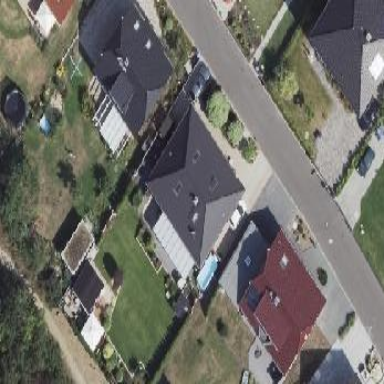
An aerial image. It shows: Hipped roof house.